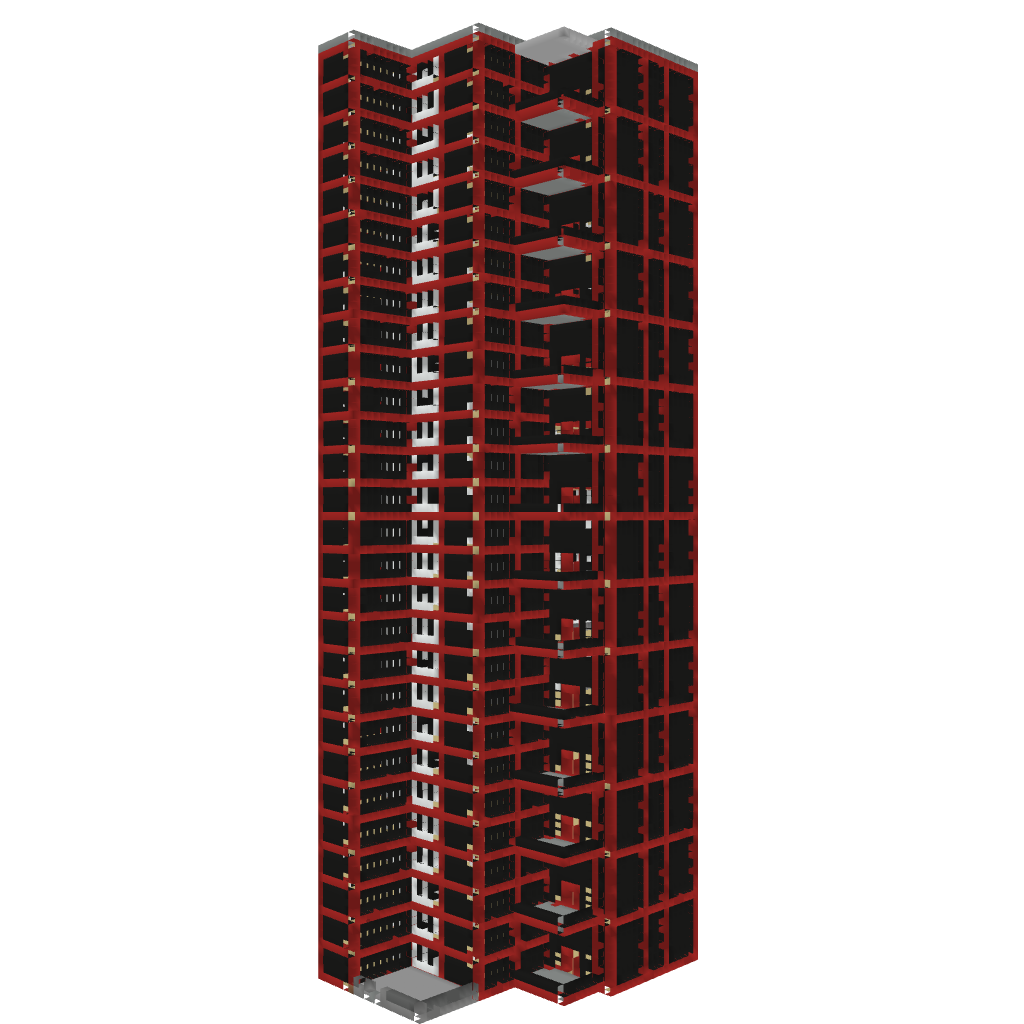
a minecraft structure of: Apartment Building #3 By: jjcash